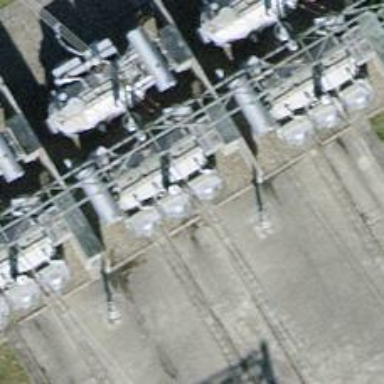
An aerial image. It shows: Outdoor transformer.